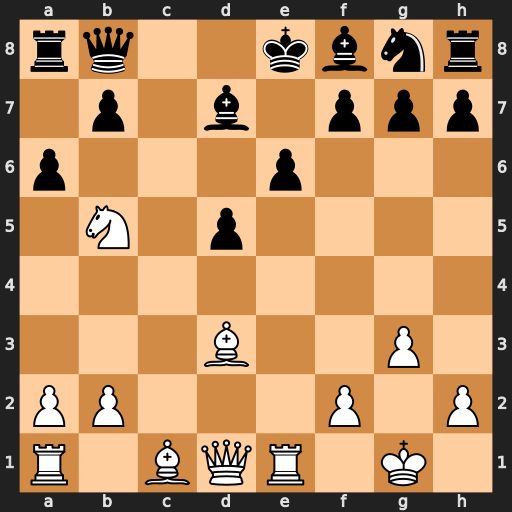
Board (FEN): rq2kbnr/1p1b1ppp/p3p3/1N1p4/8/3B2P1/PP3P1P/R1BQR1K1
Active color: w
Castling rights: kq
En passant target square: -
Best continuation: Bf4 axb5 Bxb8